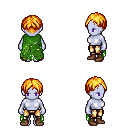
a pixel art fantasy rpg character, female body template, dark elf, purple skin, green tattered cape, gold greaves, light blonde parted hairstyle, brown shoes, four views (front, back, left, right), 2x2 character sprite sheet, small pixel art, hard edges, no anti-aliasing